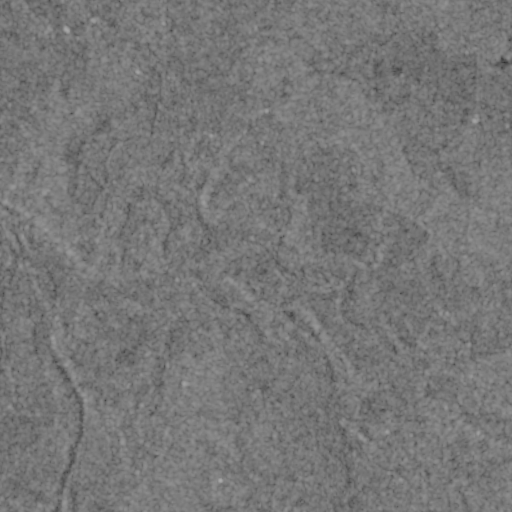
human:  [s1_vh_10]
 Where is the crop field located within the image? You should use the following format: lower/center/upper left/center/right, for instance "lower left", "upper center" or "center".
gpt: The crop field is located in the upper left of the image.
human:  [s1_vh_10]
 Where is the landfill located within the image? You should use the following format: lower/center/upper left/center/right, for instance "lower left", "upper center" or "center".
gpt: There is no landfill in the image.

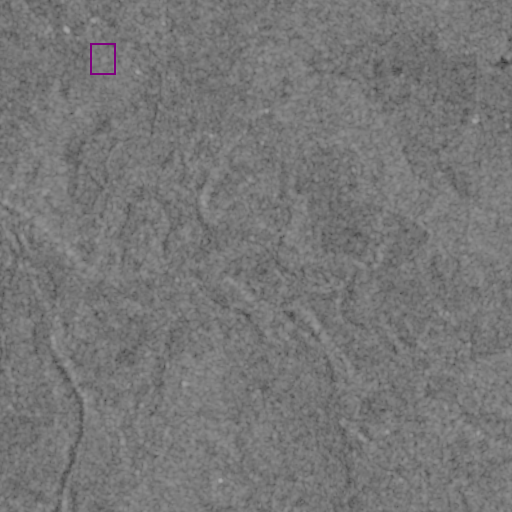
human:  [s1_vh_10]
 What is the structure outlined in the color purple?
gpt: The structure outlined in purple is a crop field.
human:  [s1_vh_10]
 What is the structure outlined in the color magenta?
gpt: There is no magenta outline.